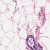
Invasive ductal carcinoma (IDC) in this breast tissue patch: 1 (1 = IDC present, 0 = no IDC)